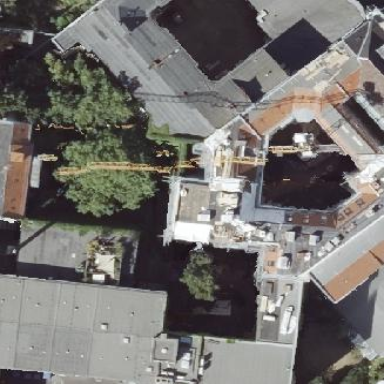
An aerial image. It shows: Part of building.